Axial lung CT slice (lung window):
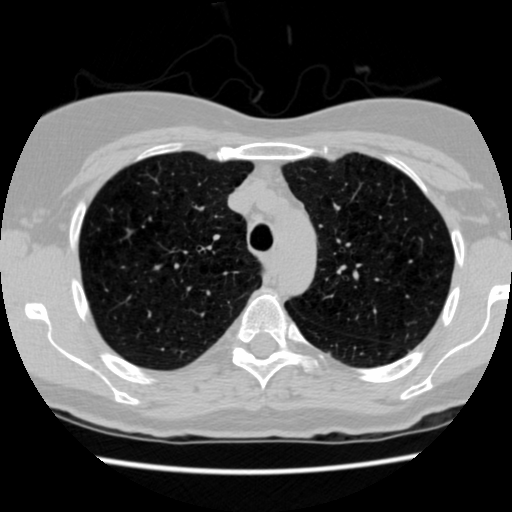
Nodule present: no